Field crop: maize
Growth stage: 2
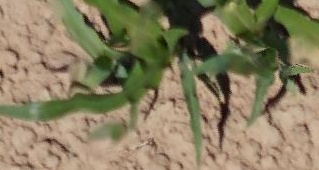
Species: maize